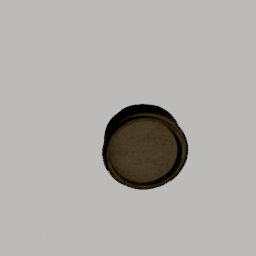
Label: tools